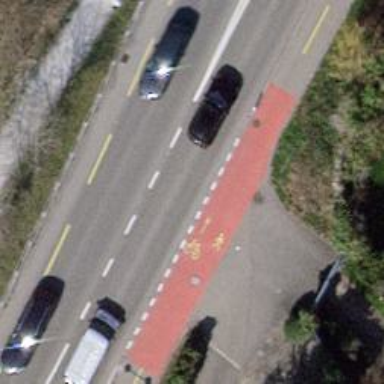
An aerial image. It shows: Asphalt cycleway with adjacent asphalt footway.